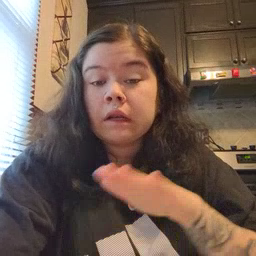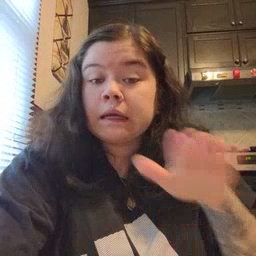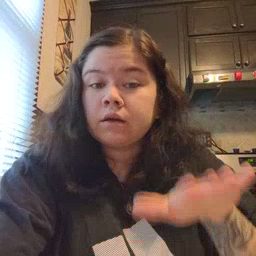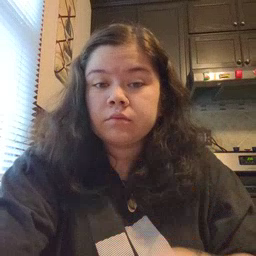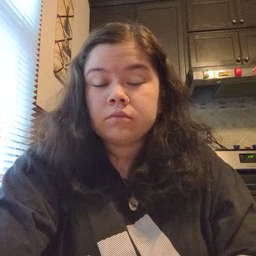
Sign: clean